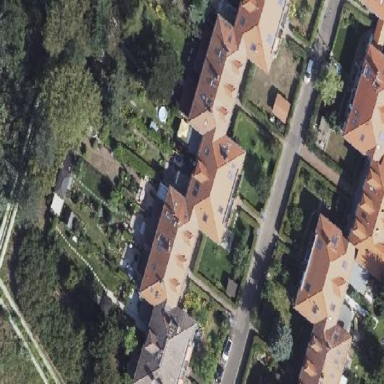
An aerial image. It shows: Hipped-roof building with apartments.